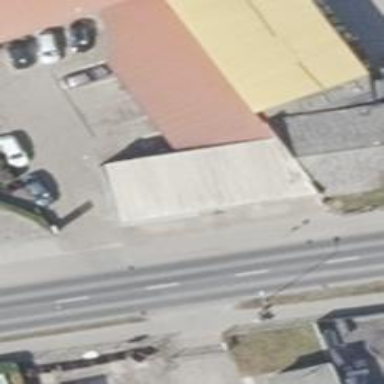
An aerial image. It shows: Car shop.